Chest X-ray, PA view. Patient: 36 years old, sex M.
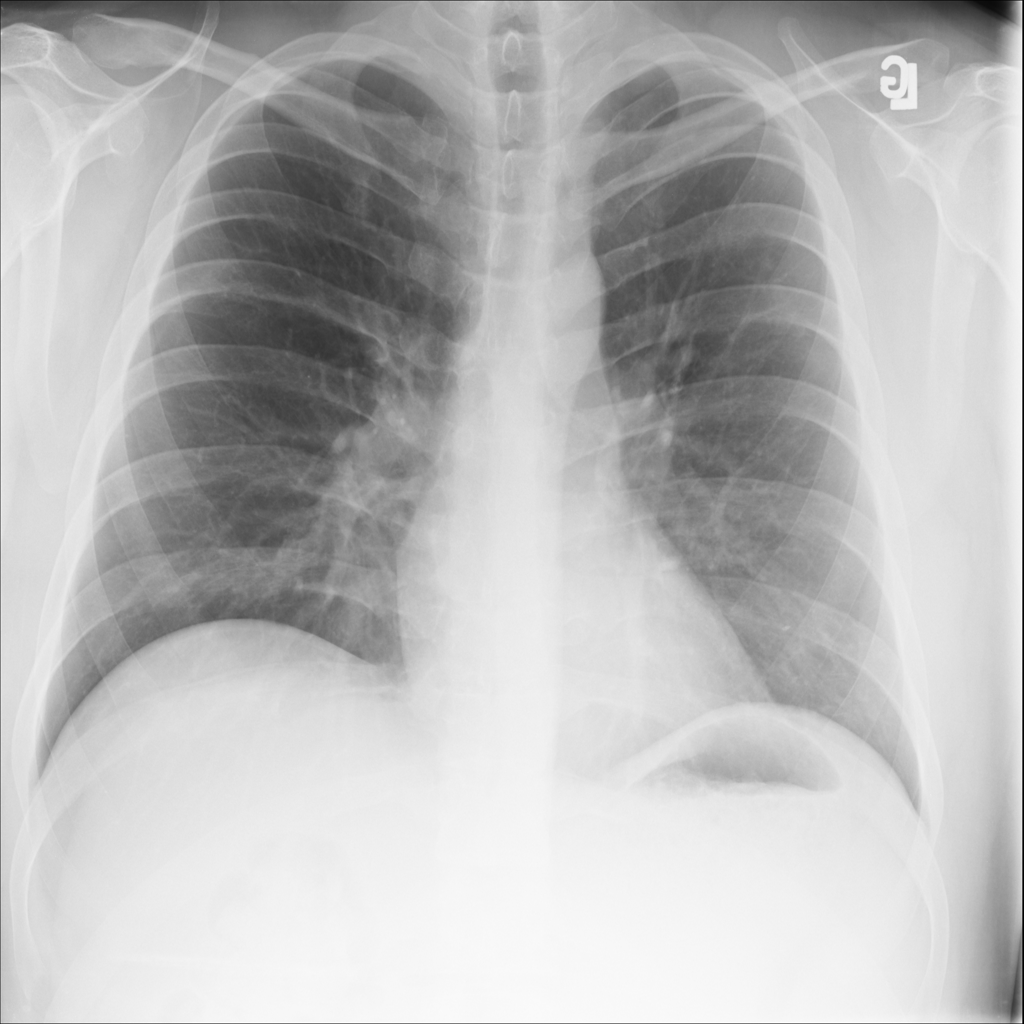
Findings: No Finding